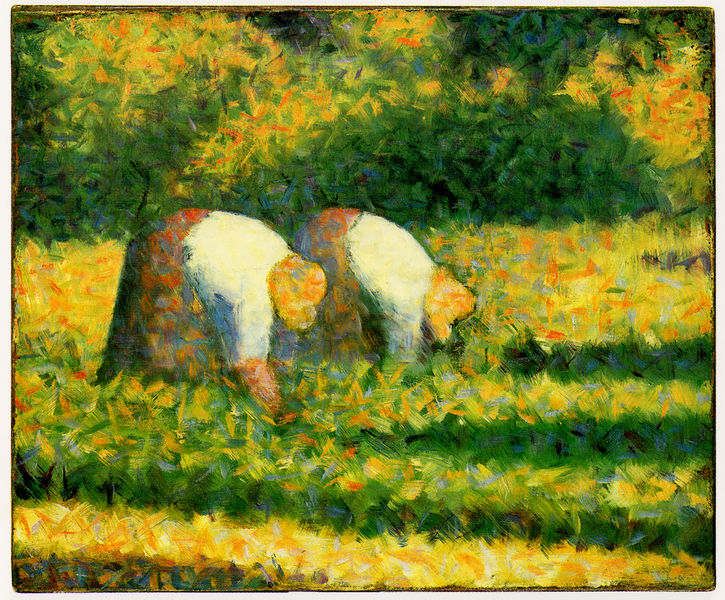
Titel: Paysannes au travail
Künstler: Georges Pierre Seurat
Standort: New York (New York)
Institution: Solomon R. Guggenheim Museum
Schlagwörter: baum, weiß, frauen, gelb, grün, impressionismus, landschaft, blumen, braun, frankreich, frau, hut, hüte, männer, wiese, feld, natur, büsche, sonne, pflanzen, arbeit, bauern, pflücken, sommer, zwei, moderne, acker, arbeiten, ernte, getreide, weizen, abstrakt, herbst, van gogh, arbeiter, strohhut, monet, strohhüte, sonnenhut, frühling, bauer, bücken, klassische moderne, gewächse, kartoffeln, impresionismus, gebückt, seurat, saat, delaunay, ernten, sonnenhüte, pflücker, pflanzung, akkordarbeit, feldernte, pflanzr, setzling